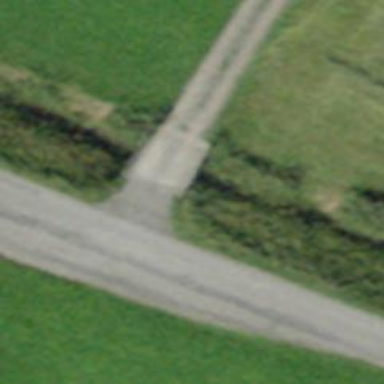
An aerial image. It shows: Gravel driveway bridge for service vehicles.